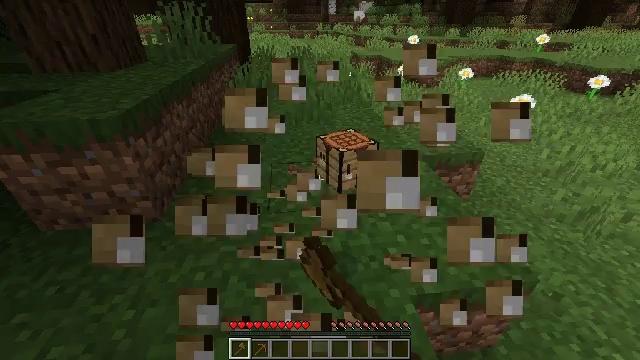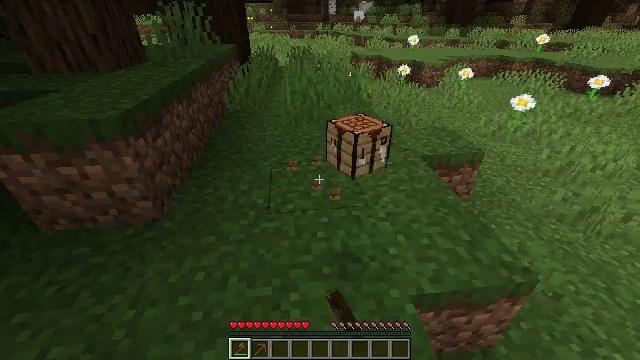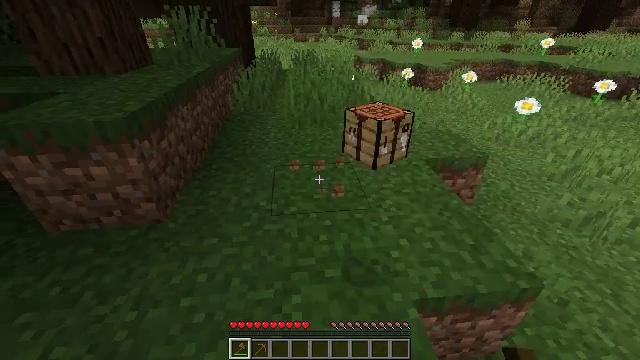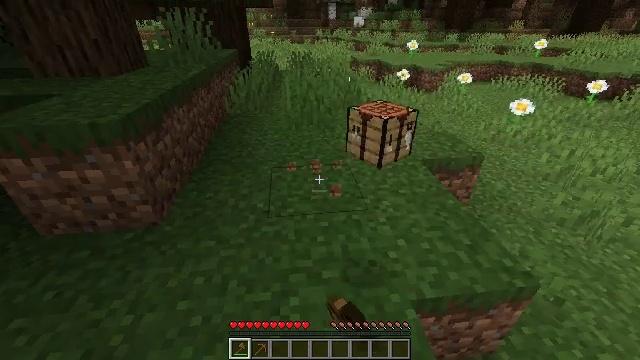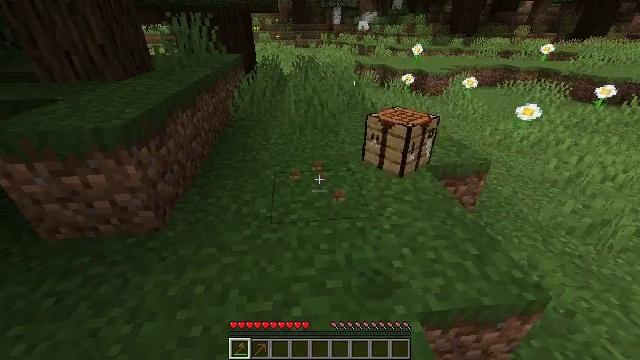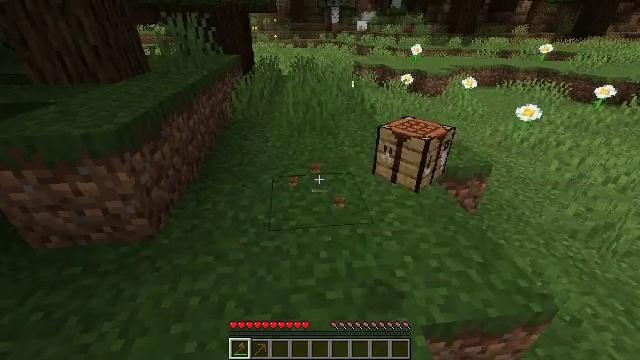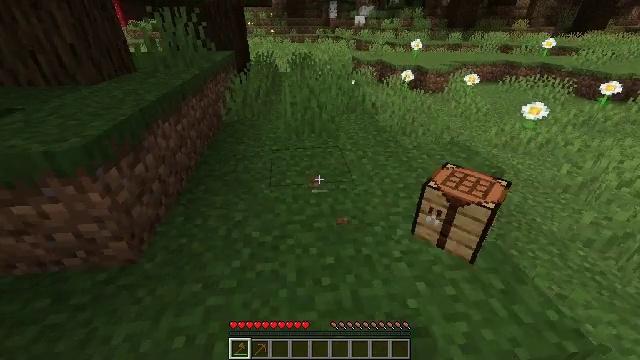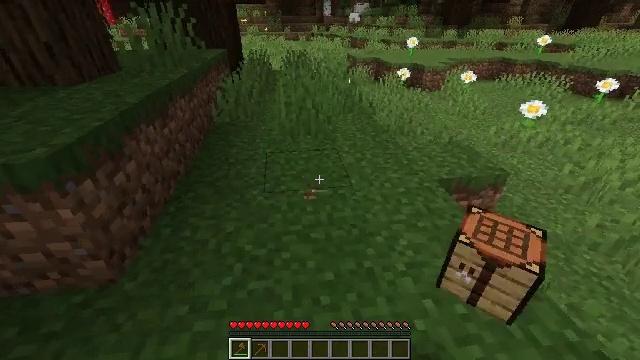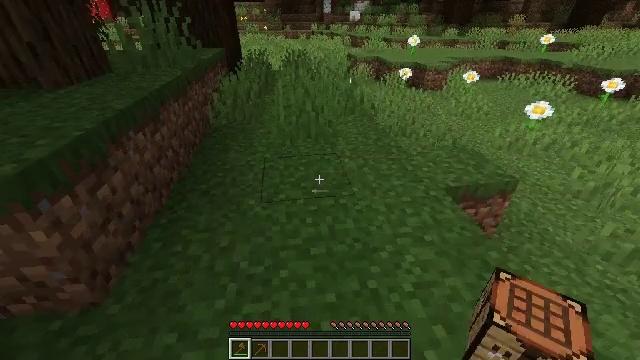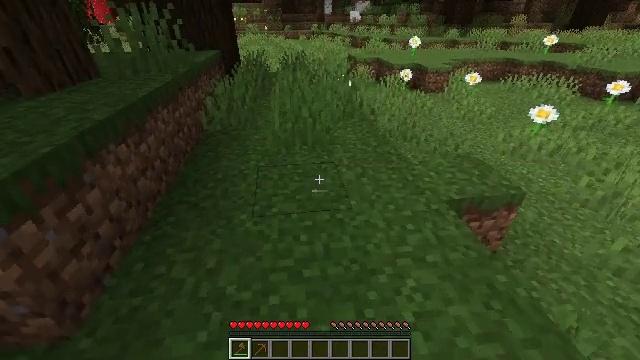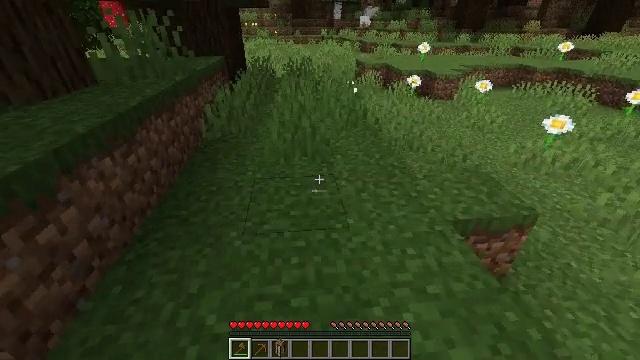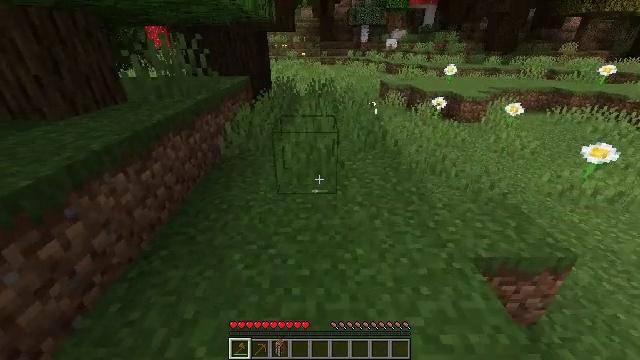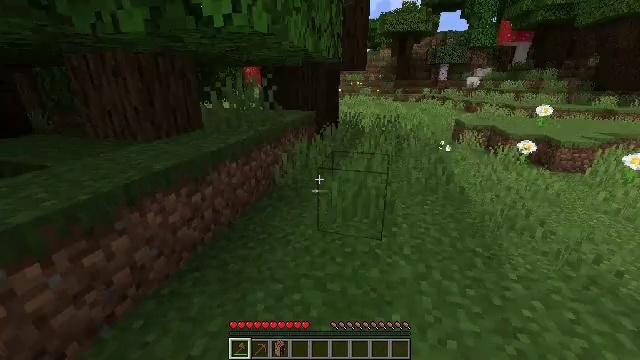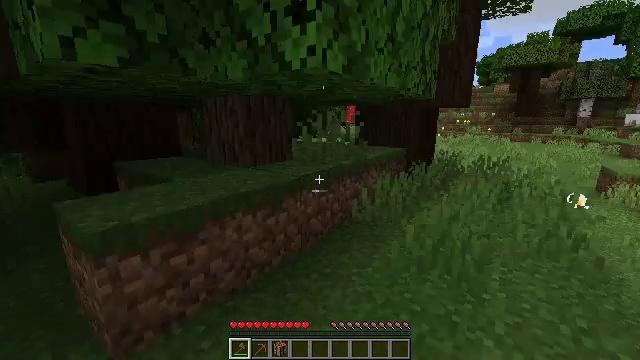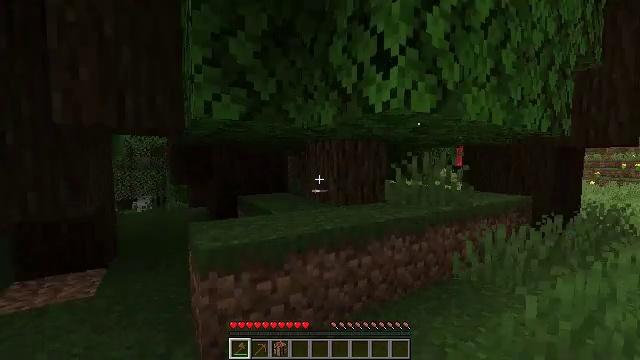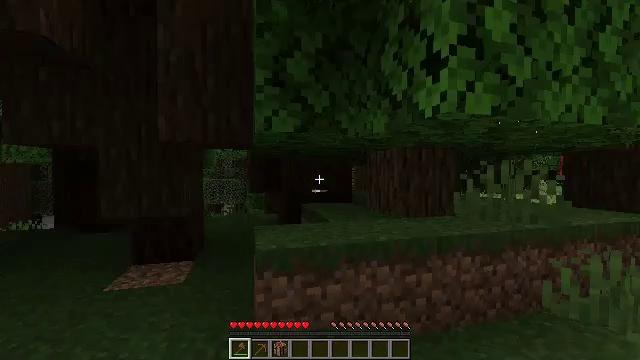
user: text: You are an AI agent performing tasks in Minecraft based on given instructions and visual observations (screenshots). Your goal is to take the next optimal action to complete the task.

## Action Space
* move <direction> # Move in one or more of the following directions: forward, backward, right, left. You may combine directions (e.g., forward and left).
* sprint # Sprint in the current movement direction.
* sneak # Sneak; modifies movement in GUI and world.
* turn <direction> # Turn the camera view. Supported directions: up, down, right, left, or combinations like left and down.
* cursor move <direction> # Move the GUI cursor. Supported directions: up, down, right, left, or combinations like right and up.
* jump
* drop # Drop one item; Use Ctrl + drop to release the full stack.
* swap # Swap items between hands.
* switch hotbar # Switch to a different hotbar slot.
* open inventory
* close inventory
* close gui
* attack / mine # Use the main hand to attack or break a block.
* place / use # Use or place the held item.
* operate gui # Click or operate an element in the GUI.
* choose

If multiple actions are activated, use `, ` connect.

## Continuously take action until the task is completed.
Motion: motion action
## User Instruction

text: Mine the dark oak log from a tree.
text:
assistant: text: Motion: attack / mine
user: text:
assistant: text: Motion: attack / mine
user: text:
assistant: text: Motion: no_op
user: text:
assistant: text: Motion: move forward
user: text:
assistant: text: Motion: move forward
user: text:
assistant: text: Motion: move forward
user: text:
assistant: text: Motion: move forward, turn right
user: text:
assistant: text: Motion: move forward
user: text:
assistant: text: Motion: move forward and move right
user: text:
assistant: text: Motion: move forward and move right, turn left
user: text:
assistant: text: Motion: move forward and move right, turn left and up
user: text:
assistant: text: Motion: move forward and move right, turn left and up
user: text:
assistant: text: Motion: move right, turn left and up
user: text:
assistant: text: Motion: move right, turn left and up
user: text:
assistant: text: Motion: turn left and up
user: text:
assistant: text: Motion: no_op
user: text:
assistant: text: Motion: move forward
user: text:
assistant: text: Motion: move forward and move left
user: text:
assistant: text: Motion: move forward and move left
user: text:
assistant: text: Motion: move forward and move left
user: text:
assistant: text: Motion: move forward and move left, turn right
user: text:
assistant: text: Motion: move forward and move left, turn right
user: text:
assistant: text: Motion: move forward and move left, turn left
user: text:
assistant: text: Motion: move forward and move left, turn left
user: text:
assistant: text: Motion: move forward and move left, turn left
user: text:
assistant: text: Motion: move forward and move left, turn left and down
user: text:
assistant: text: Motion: move forward and move left, turn left and down
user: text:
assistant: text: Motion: move forward and move left
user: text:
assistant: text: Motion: move forward and move left, turn left and down
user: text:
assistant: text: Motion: move forward and move left, turn left and down